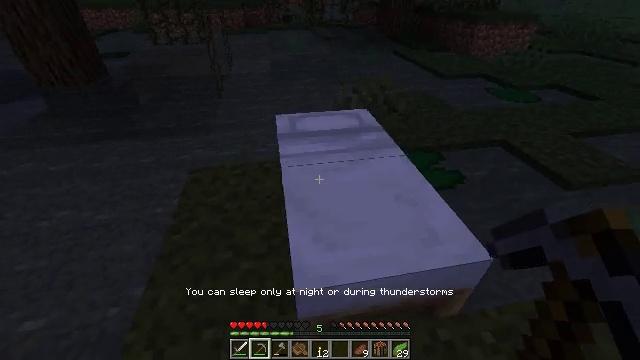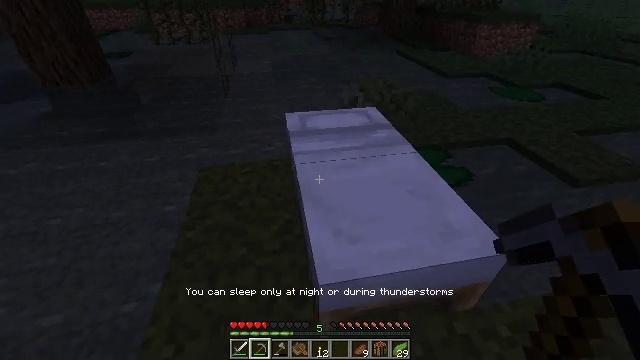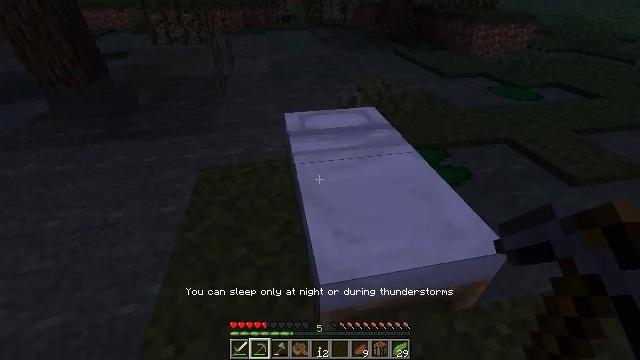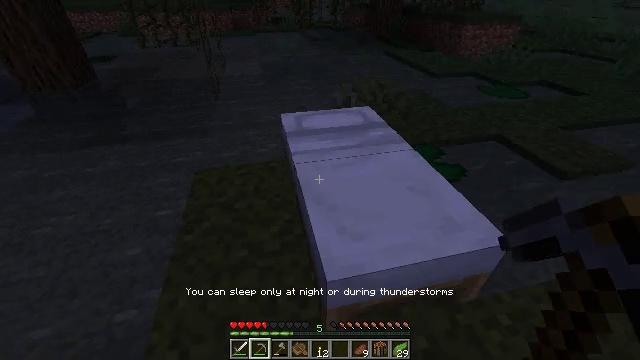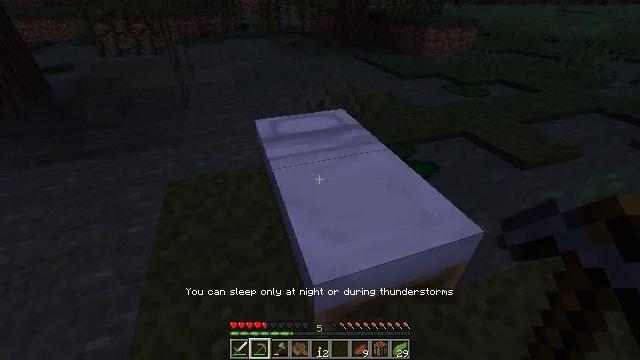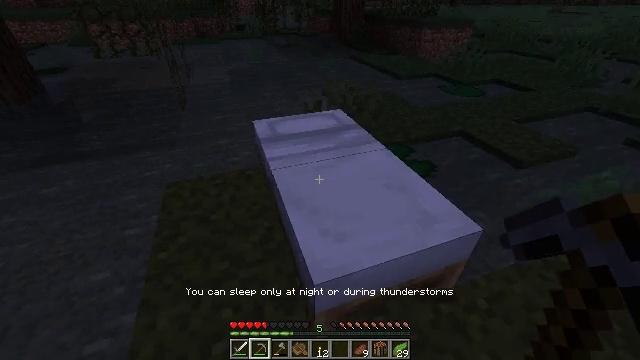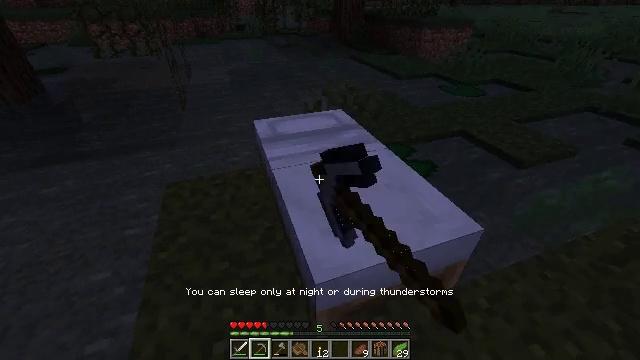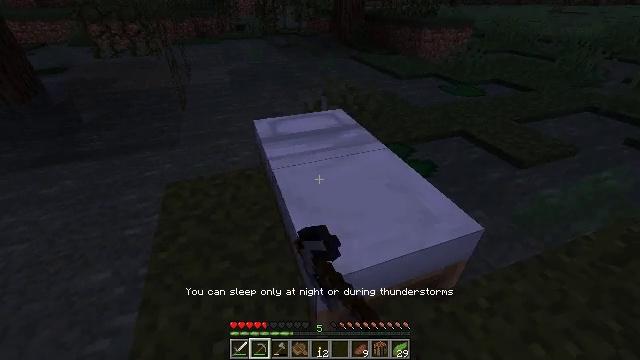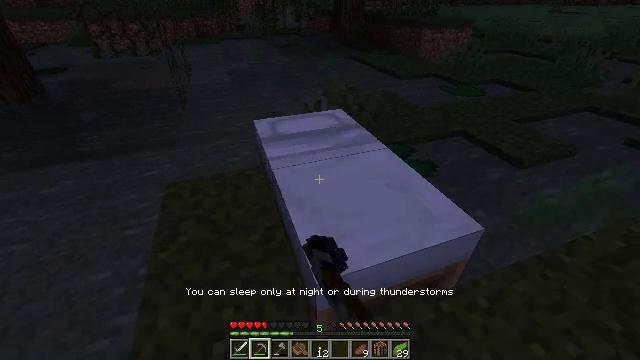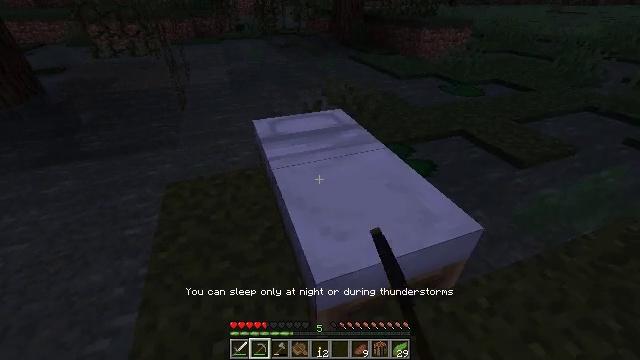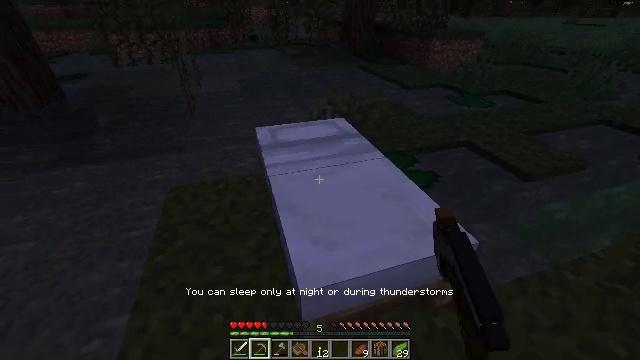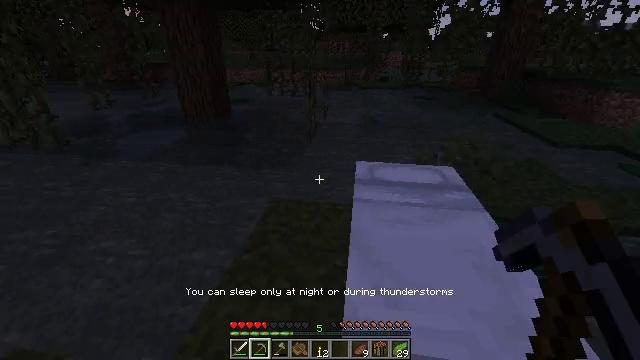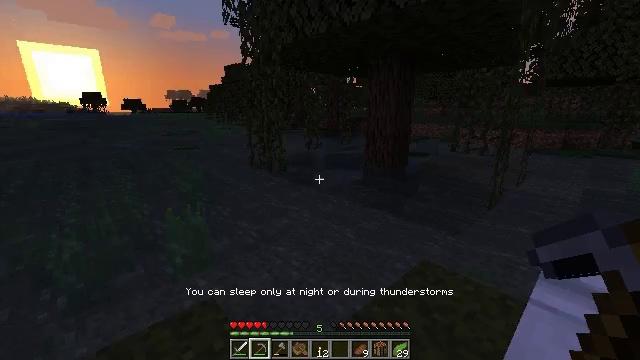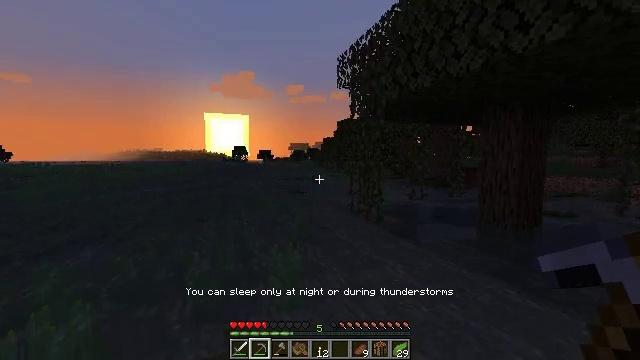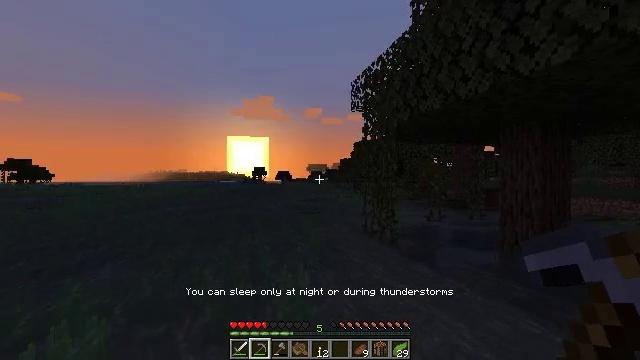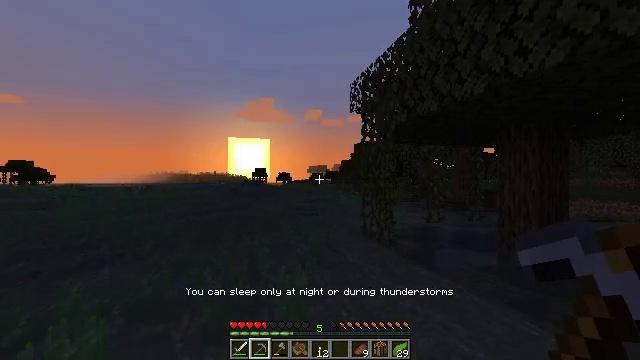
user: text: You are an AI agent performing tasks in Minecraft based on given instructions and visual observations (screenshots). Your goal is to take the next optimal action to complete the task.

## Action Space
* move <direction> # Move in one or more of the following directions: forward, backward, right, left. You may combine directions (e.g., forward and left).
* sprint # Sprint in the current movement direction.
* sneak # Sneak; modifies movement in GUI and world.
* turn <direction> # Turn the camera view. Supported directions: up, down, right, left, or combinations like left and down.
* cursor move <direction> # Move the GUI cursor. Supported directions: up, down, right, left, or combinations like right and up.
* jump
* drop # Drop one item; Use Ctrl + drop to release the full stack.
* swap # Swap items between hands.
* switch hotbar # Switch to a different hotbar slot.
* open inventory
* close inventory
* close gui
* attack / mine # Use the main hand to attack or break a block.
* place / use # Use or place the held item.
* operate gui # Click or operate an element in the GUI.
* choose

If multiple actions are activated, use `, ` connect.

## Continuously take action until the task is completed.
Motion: motion action
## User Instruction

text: Gather the potted red mushroom for decoration.
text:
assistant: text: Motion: use / place
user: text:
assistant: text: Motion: use / place
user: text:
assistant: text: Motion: turn right, use / place
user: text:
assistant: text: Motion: turn right
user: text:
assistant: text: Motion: no_op
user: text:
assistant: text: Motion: no_op
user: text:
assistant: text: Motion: no_op
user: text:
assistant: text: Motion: no_op
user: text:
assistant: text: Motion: no_op
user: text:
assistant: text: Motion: move right, turn left and up
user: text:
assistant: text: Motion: move right, turn left and up
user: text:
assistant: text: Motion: move right, turn left and up
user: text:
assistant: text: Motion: move right, turn left and up
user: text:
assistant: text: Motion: turn left and up
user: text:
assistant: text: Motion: no_op
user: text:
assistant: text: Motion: no_op
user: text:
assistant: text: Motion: no_op
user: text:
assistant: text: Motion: no_op
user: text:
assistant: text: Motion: turn down
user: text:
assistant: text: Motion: no_op
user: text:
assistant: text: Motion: no_op
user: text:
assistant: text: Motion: no_op
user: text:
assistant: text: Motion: turn left and up
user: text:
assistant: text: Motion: turn left and up
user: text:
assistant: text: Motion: turn left
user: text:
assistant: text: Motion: no_op
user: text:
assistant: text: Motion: no_op
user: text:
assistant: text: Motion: no_op
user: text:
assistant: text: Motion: no_op
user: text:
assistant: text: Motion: no_op